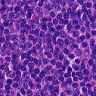
Metastatic tissue present: no